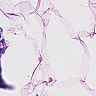
Metastatic tissue present: no